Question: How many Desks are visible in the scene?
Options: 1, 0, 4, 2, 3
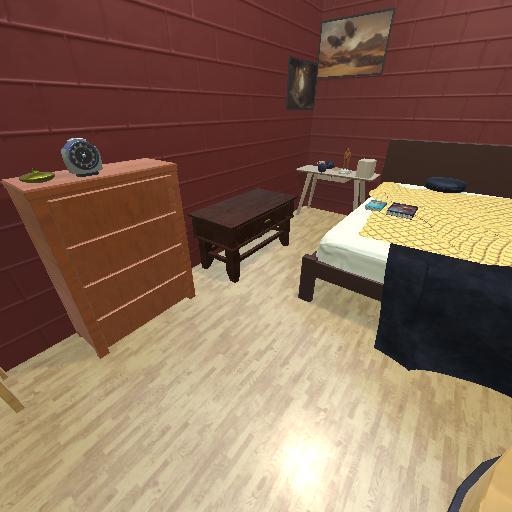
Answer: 1